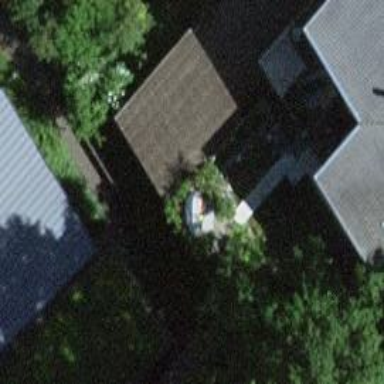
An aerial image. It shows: Carport structure.